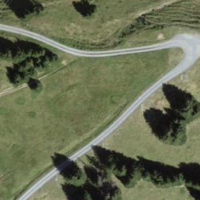
EUNIS habitat code: 24
Species observed at this site:
Silene dioica